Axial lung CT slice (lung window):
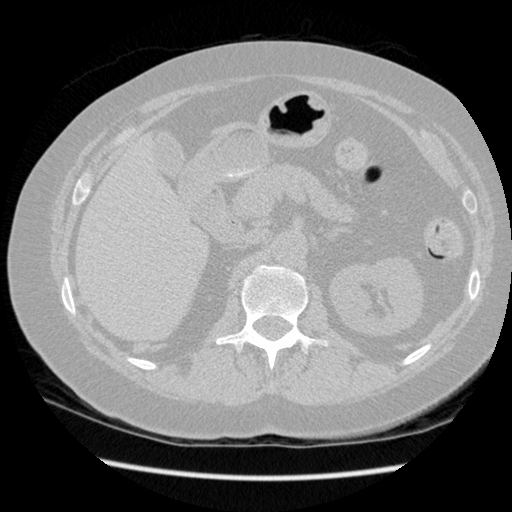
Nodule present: no